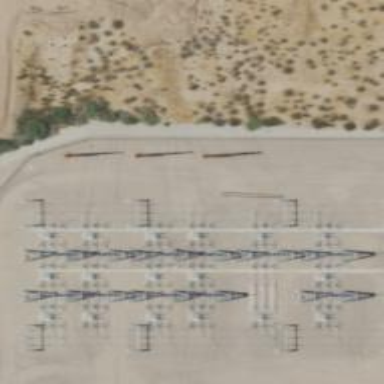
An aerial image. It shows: Switch used for power control.